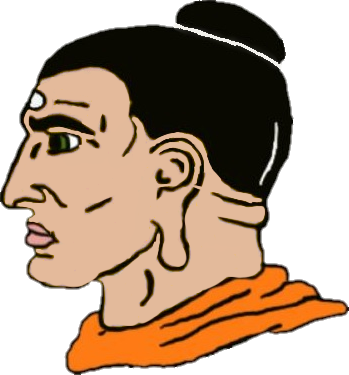
Label: 4_Yes_Chad